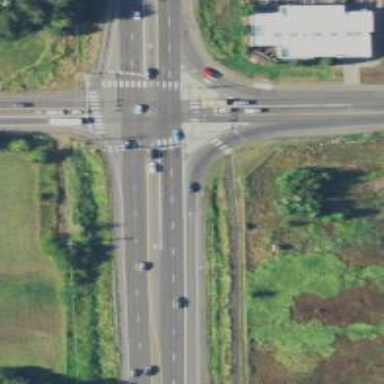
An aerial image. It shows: Trunk link highway.